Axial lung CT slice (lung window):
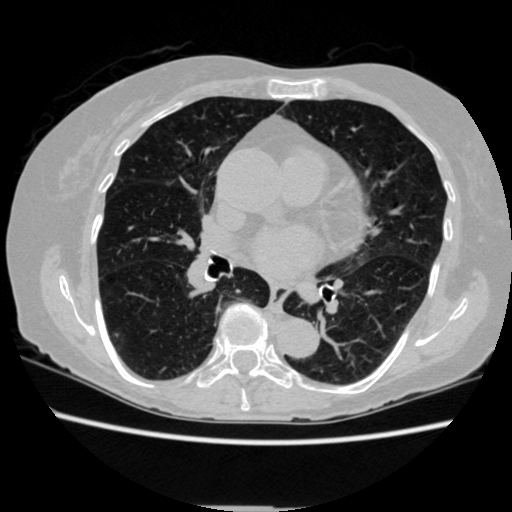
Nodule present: no